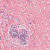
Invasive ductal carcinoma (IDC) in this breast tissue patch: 0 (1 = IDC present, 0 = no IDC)